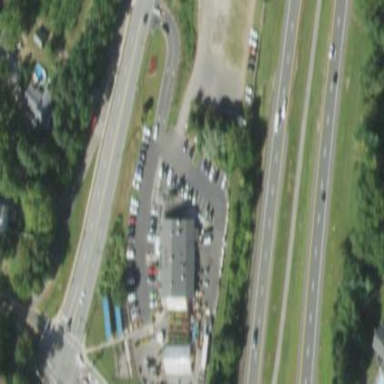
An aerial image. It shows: Greengrocer shop.